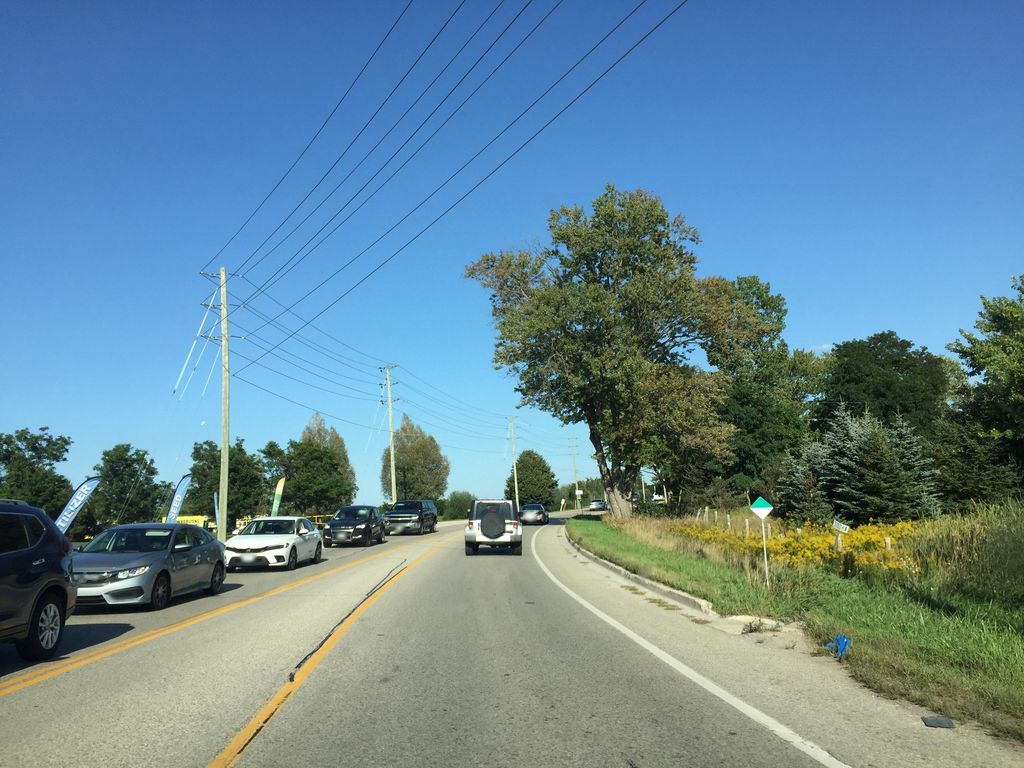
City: kitchener-waterloo